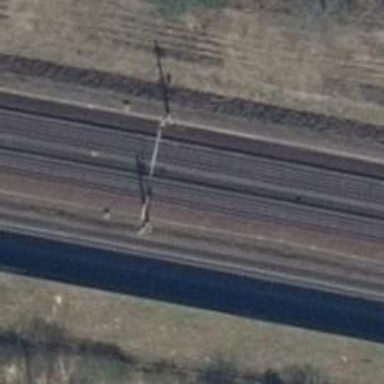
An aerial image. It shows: Milestone along the railway track with catenary mast.